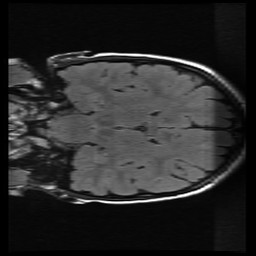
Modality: FLAIR
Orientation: coronal
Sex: female
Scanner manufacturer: ge
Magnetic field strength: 3 T
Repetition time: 9 s
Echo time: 0.1216 s